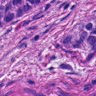
Metastatic tissue present: yes